Question: I've recently installed IntelliJ IDEA in an attempt to learn Kotlin. I've set up a Kotlin project and configured IDEA to use the latest stable release of the Kotlin plugin (1.2.71-release-IJ2018.2-1).
The following code works fine if executed in a project file (e.g. 'src/main.kt'):
'''
sealed class Port
class InputPort<in T> : Port()
class OutputPort<out T> : Port()
'''
However, if I try to execute this in a scratch file instead, I get these errors:
'''
scratch.kts:2:25: error: cannot access '<init>': it is private in 'Port'
class InputPort<in T> : Port()
^
scratch.kts:2:25: error: this type is sealed, so it can be inherited by only its own nested classes or objects
class InputPort<in T> : Port()
^
scratch.kts:3:27: error: cannot access '<init>': it is private in 'Port'
class OutputPort<out T> : Port()
^
scratch.kts:3:27: error: this type is sealed, so it can be inherited by only its own nested classes or objects
class OutputPort<out T> : Port()
^
'''
From the <URL>, I can see that this is because this usage of sealed classes is only valid in Kotlin 1.1+. This implies that the project files are being executed with >= Kotlin 1.1, whereas scratch files are using < Kotlin 1.1.
What I'm wondering is why Kotlin scratch files don't appear to use the same version of Kotlin as the main project files do, and how I can specify the Kotlin version to use for executing the scratch files.
Below is an example of a run/debug configuration I use for my scratch files:

When executing the scratch file, I see the following command appear in the scratch output pane (formatting altered for clarity):
'''
"C:\Program Files\Java\jdk-11\bin\java.exe" ^
-javaagent:C:\Users\<me>\AppData\Local\JetBrains\Toolbox\apps\IDEA-C\ch-0\<PHONE>.22\lib\idea_rt.jar=53595:C:\Users\<me>\AppData\Local\JetBrains\Toolbox\apps\IDEA-C\ch-0\<PHONE>.22\bin ^
-Dfile.encoding=windows-1252 ^
-classpath C:\Users\<me>\.IdeaIC2018.2\config\plugins\Kotlin\kotlinc\lib\kotlin-compiler.jar;C:\Users\<me>\.IdeaIC2018.2\config\plugins\Kotlin\kotlinc\lib\kotlin-reflect.jar;C:\Users\<me>\.IdeaIC2018.2\config\plugins\Kotlin\kotlinc\lib\kotlin-stdlib.jar;C:\Users\<me>\.IdeaIC2018.2\config\plugins\Kotlin\kotlinc\lib\kotlin-script-runtime.jar org.jetbrains.kotlin.cli.jvm.K2JVMCompiler ^
-kotlin-home C:\Users\<me>\.IdeaIC2018.2\config\plugins\Kotlin\kotlinc
-script C:/Users/<me>/.IdeaIC2018.2/config/scratches/scratch_2.kts
'''
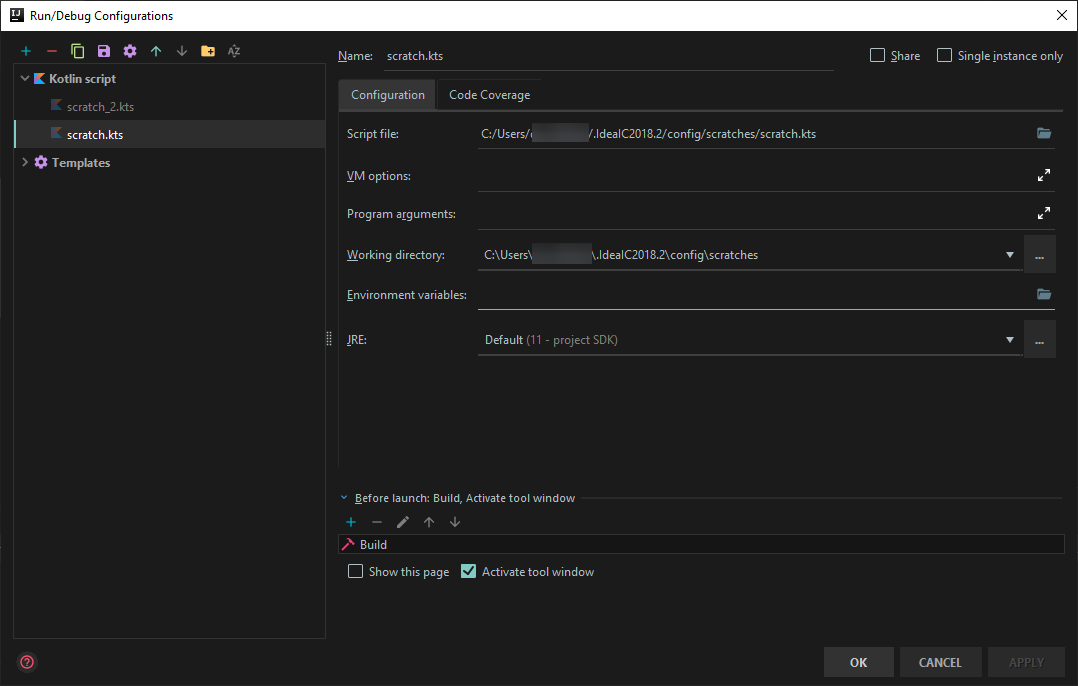
Answer: It isn't a problem with your configuration. Currently sealed class can be inherited only by its own nested class in Kotlin scripts.
There is an issue in YouTrack: <URL>